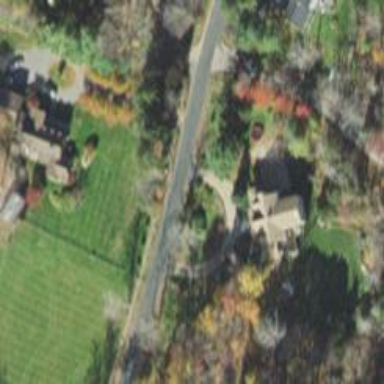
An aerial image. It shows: Residential driveway.